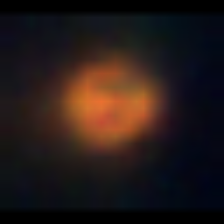
Taxon: NanoPlankton
Group: Other